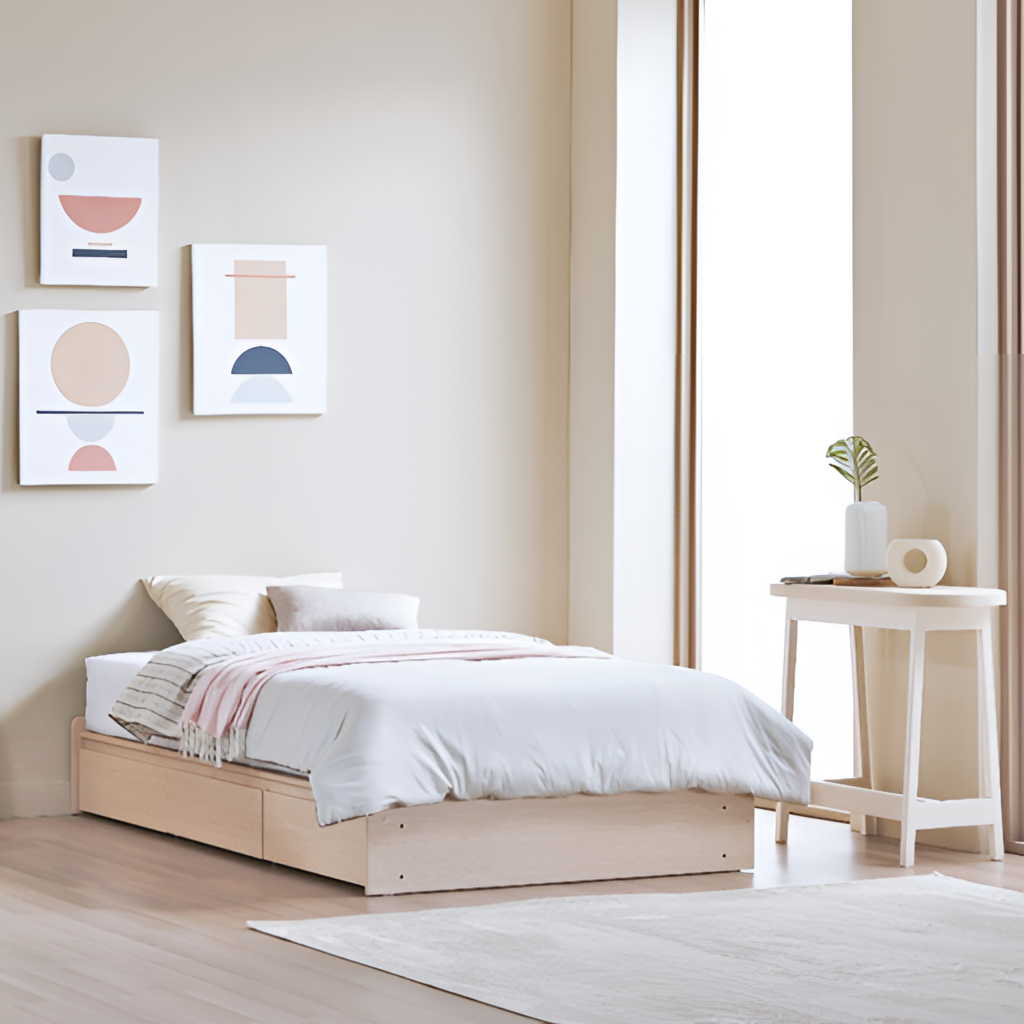
bedroom, beige wood platform bed, beige wood flooring, with plank pattern, paint wallpaper, with solid pattern, minimalist